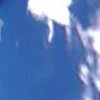
Label: water